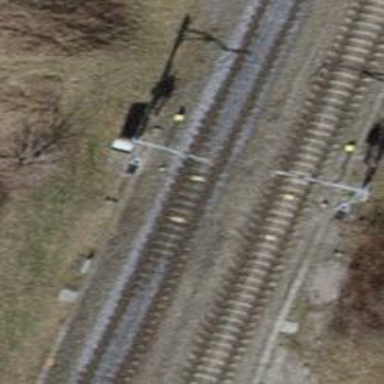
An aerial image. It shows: Railway signal.